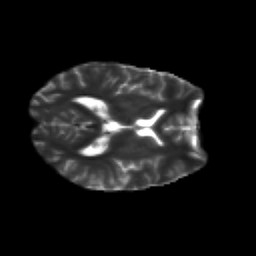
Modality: T2w
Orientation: axial
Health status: healthy
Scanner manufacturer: siemens
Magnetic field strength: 3 T
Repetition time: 12 s
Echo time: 0.092 s